Question: For some reason this PNG with a transparent background shows up with white edges but only when on a grey background of nearly the same shade, it's fine on black or light grey.
It's 24bit file and done the same way I done many times before in photoshop with no problems.

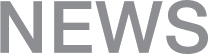
Answer: It is because it is antialiased against a white background. Try saving your PNG in proper 32 bit?